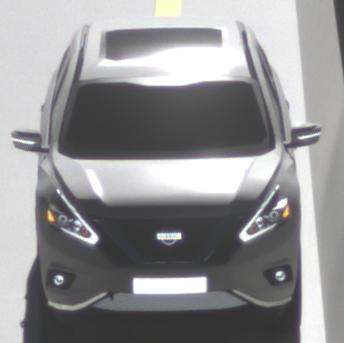
Make: Nissan
Model: Murano
Detailed model: Gen. 3 Z52
Model produced from: 2015
Doors: 5
Color: white
Road condition: wet road
Daytime: morning or afternoon
Contrast: high contrast